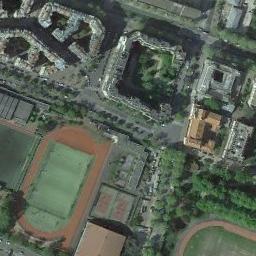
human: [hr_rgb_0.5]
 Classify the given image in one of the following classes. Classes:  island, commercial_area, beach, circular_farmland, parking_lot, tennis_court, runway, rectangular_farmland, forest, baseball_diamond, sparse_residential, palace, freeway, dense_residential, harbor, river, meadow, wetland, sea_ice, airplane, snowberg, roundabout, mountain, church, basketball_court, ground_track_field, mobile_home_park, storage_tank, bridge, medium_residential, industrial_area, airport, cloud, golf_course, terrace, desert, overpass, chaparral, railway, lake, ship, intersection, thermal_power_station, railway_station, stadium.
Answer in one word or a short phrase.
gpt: ground_track_field